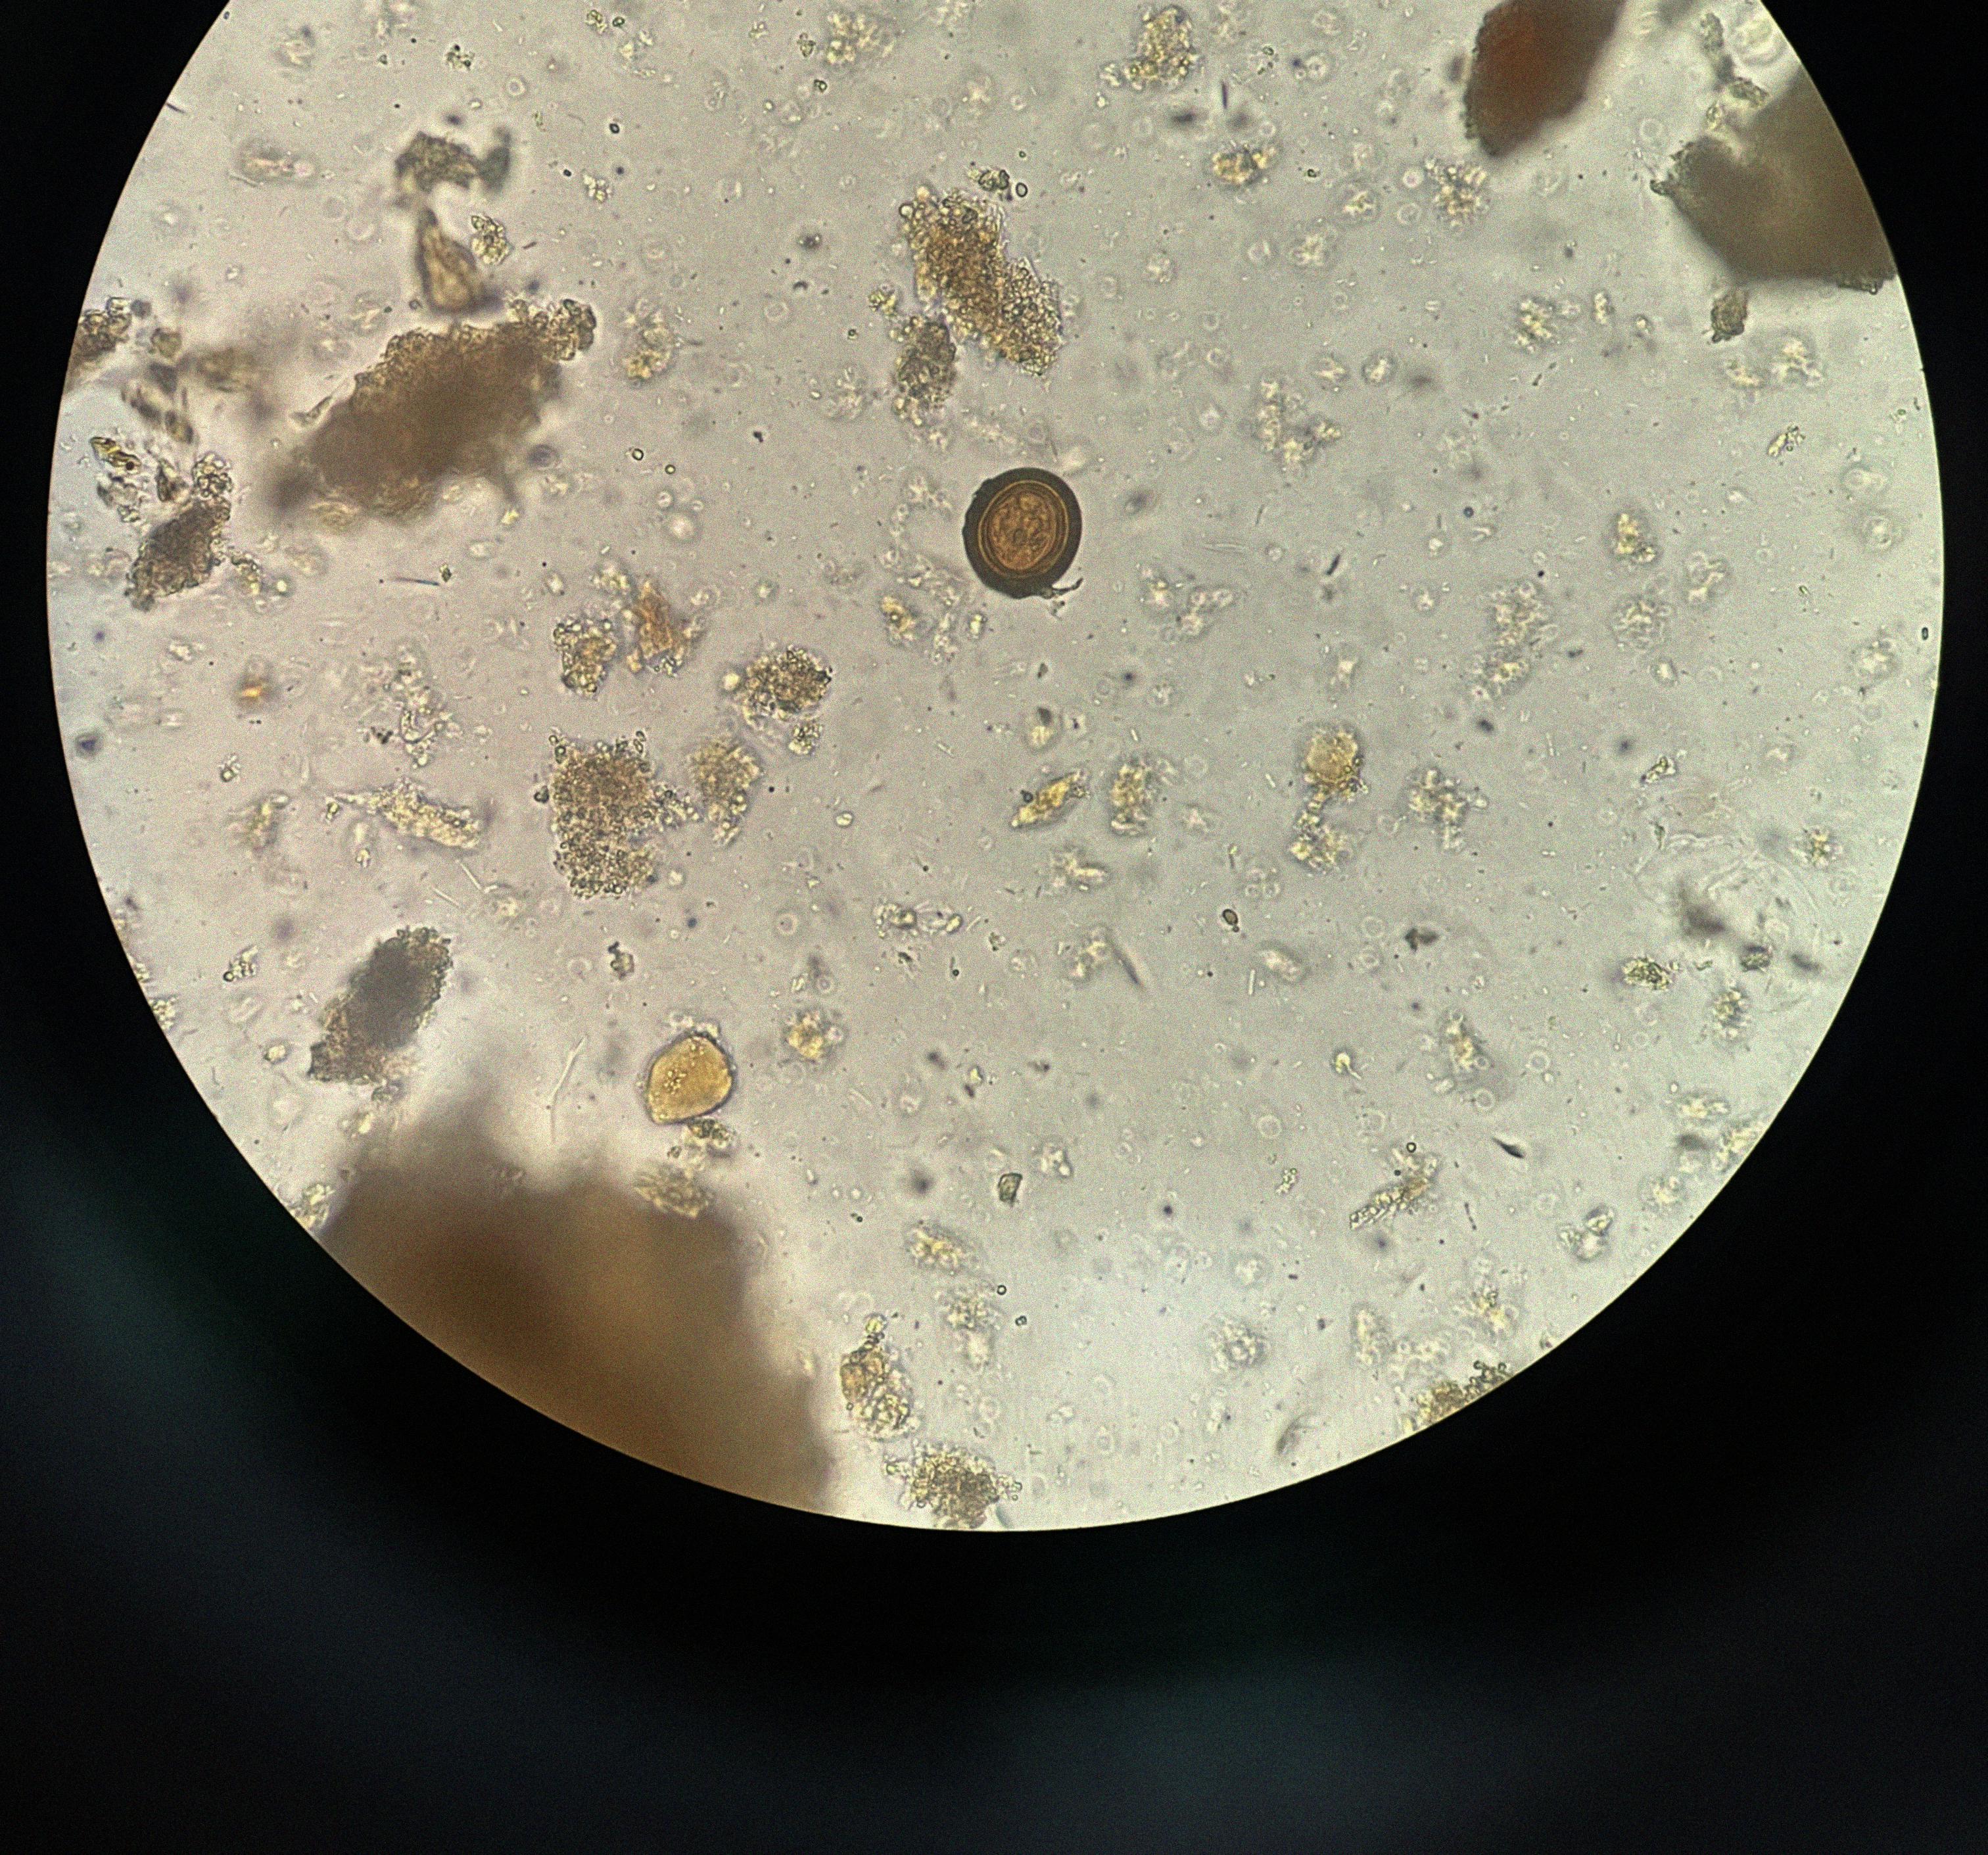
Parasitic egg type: Taenia spp. egg